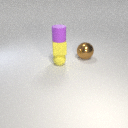
small yellow rubber sphere below small purple rubber cylinder